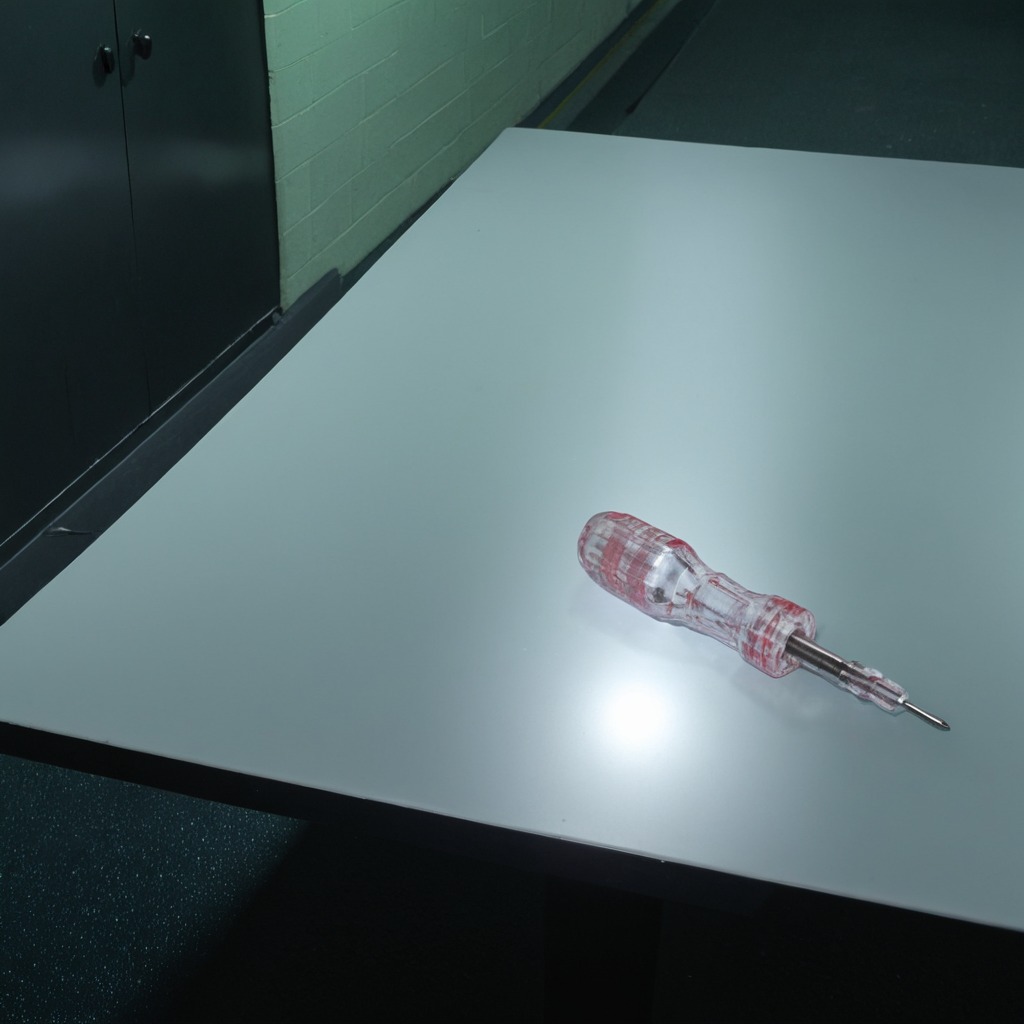
A screwdriver is lying on a clean empty table in a railway signal maintenance room lit by harsh overhead fluorescents.